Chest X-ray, PA view. Patient: 44 years old, sex F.
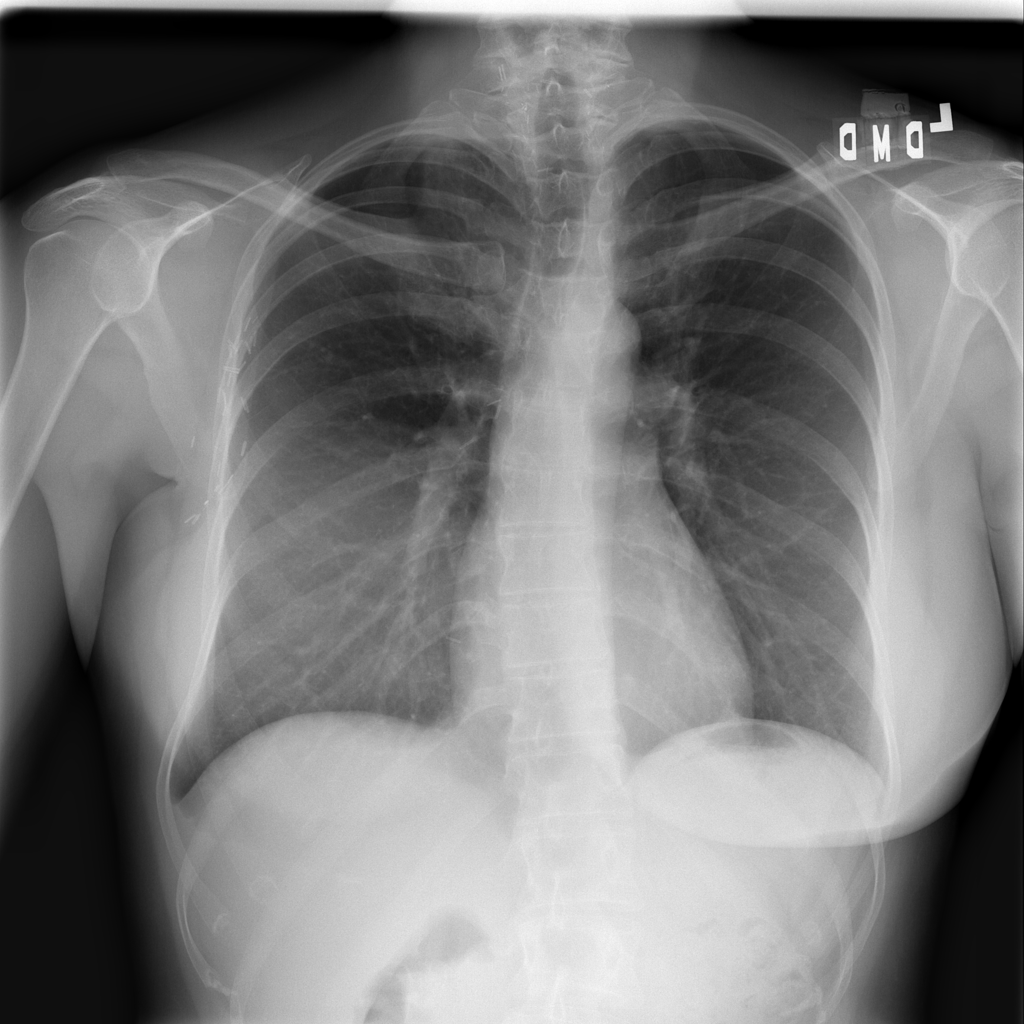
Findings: No Finding